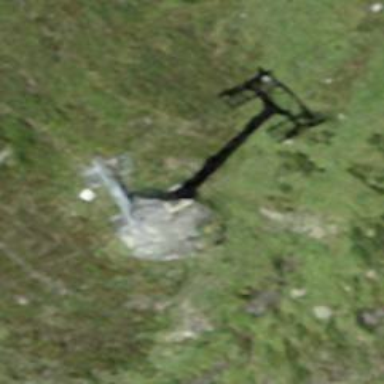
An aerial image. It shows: Pylon used for aerialway.